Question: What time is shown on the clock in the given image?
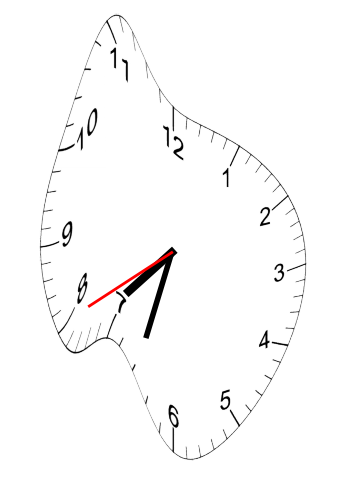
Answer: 07:32:40